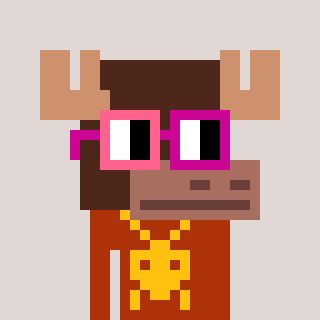
a pixel art character with square pink and red glasses, a moose-shaped head and a hotbrown-colored body on a warm background